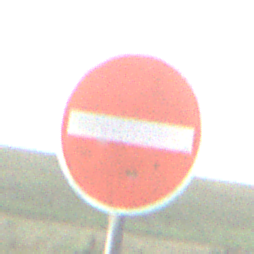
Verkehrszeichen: VerbotDerEinfahrt
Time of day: Night
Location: Outdoor (Nature)
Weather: Clear
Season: NotSpecified
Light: Natural